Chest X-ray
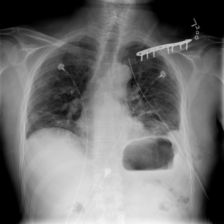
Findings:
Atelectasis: positive
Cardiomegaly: negative
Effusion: positive
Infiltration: negative
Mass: negative
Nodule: negative
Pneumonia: negative
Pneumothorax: negative
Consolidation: negative
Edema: negative
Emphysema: positive
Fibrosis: negative
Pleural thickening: negative
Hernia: negative